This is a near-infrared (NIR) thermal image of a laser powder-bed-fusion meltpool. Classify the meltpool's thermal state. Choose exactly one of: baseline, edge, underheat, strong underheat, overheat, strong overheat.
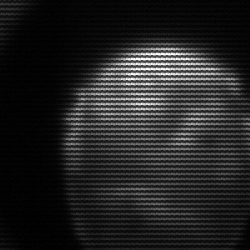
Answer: edge